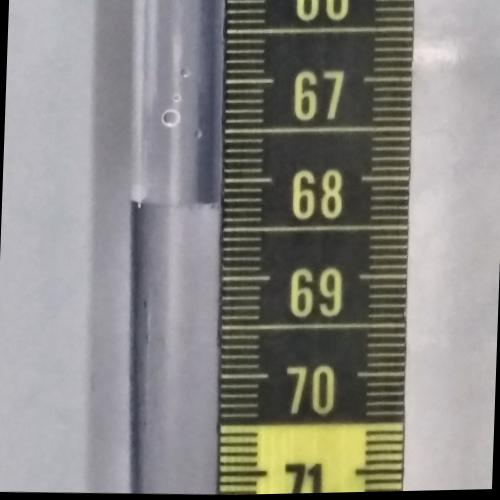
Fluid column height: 68.2 cm